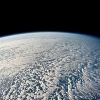
Label: cloud